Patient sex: F
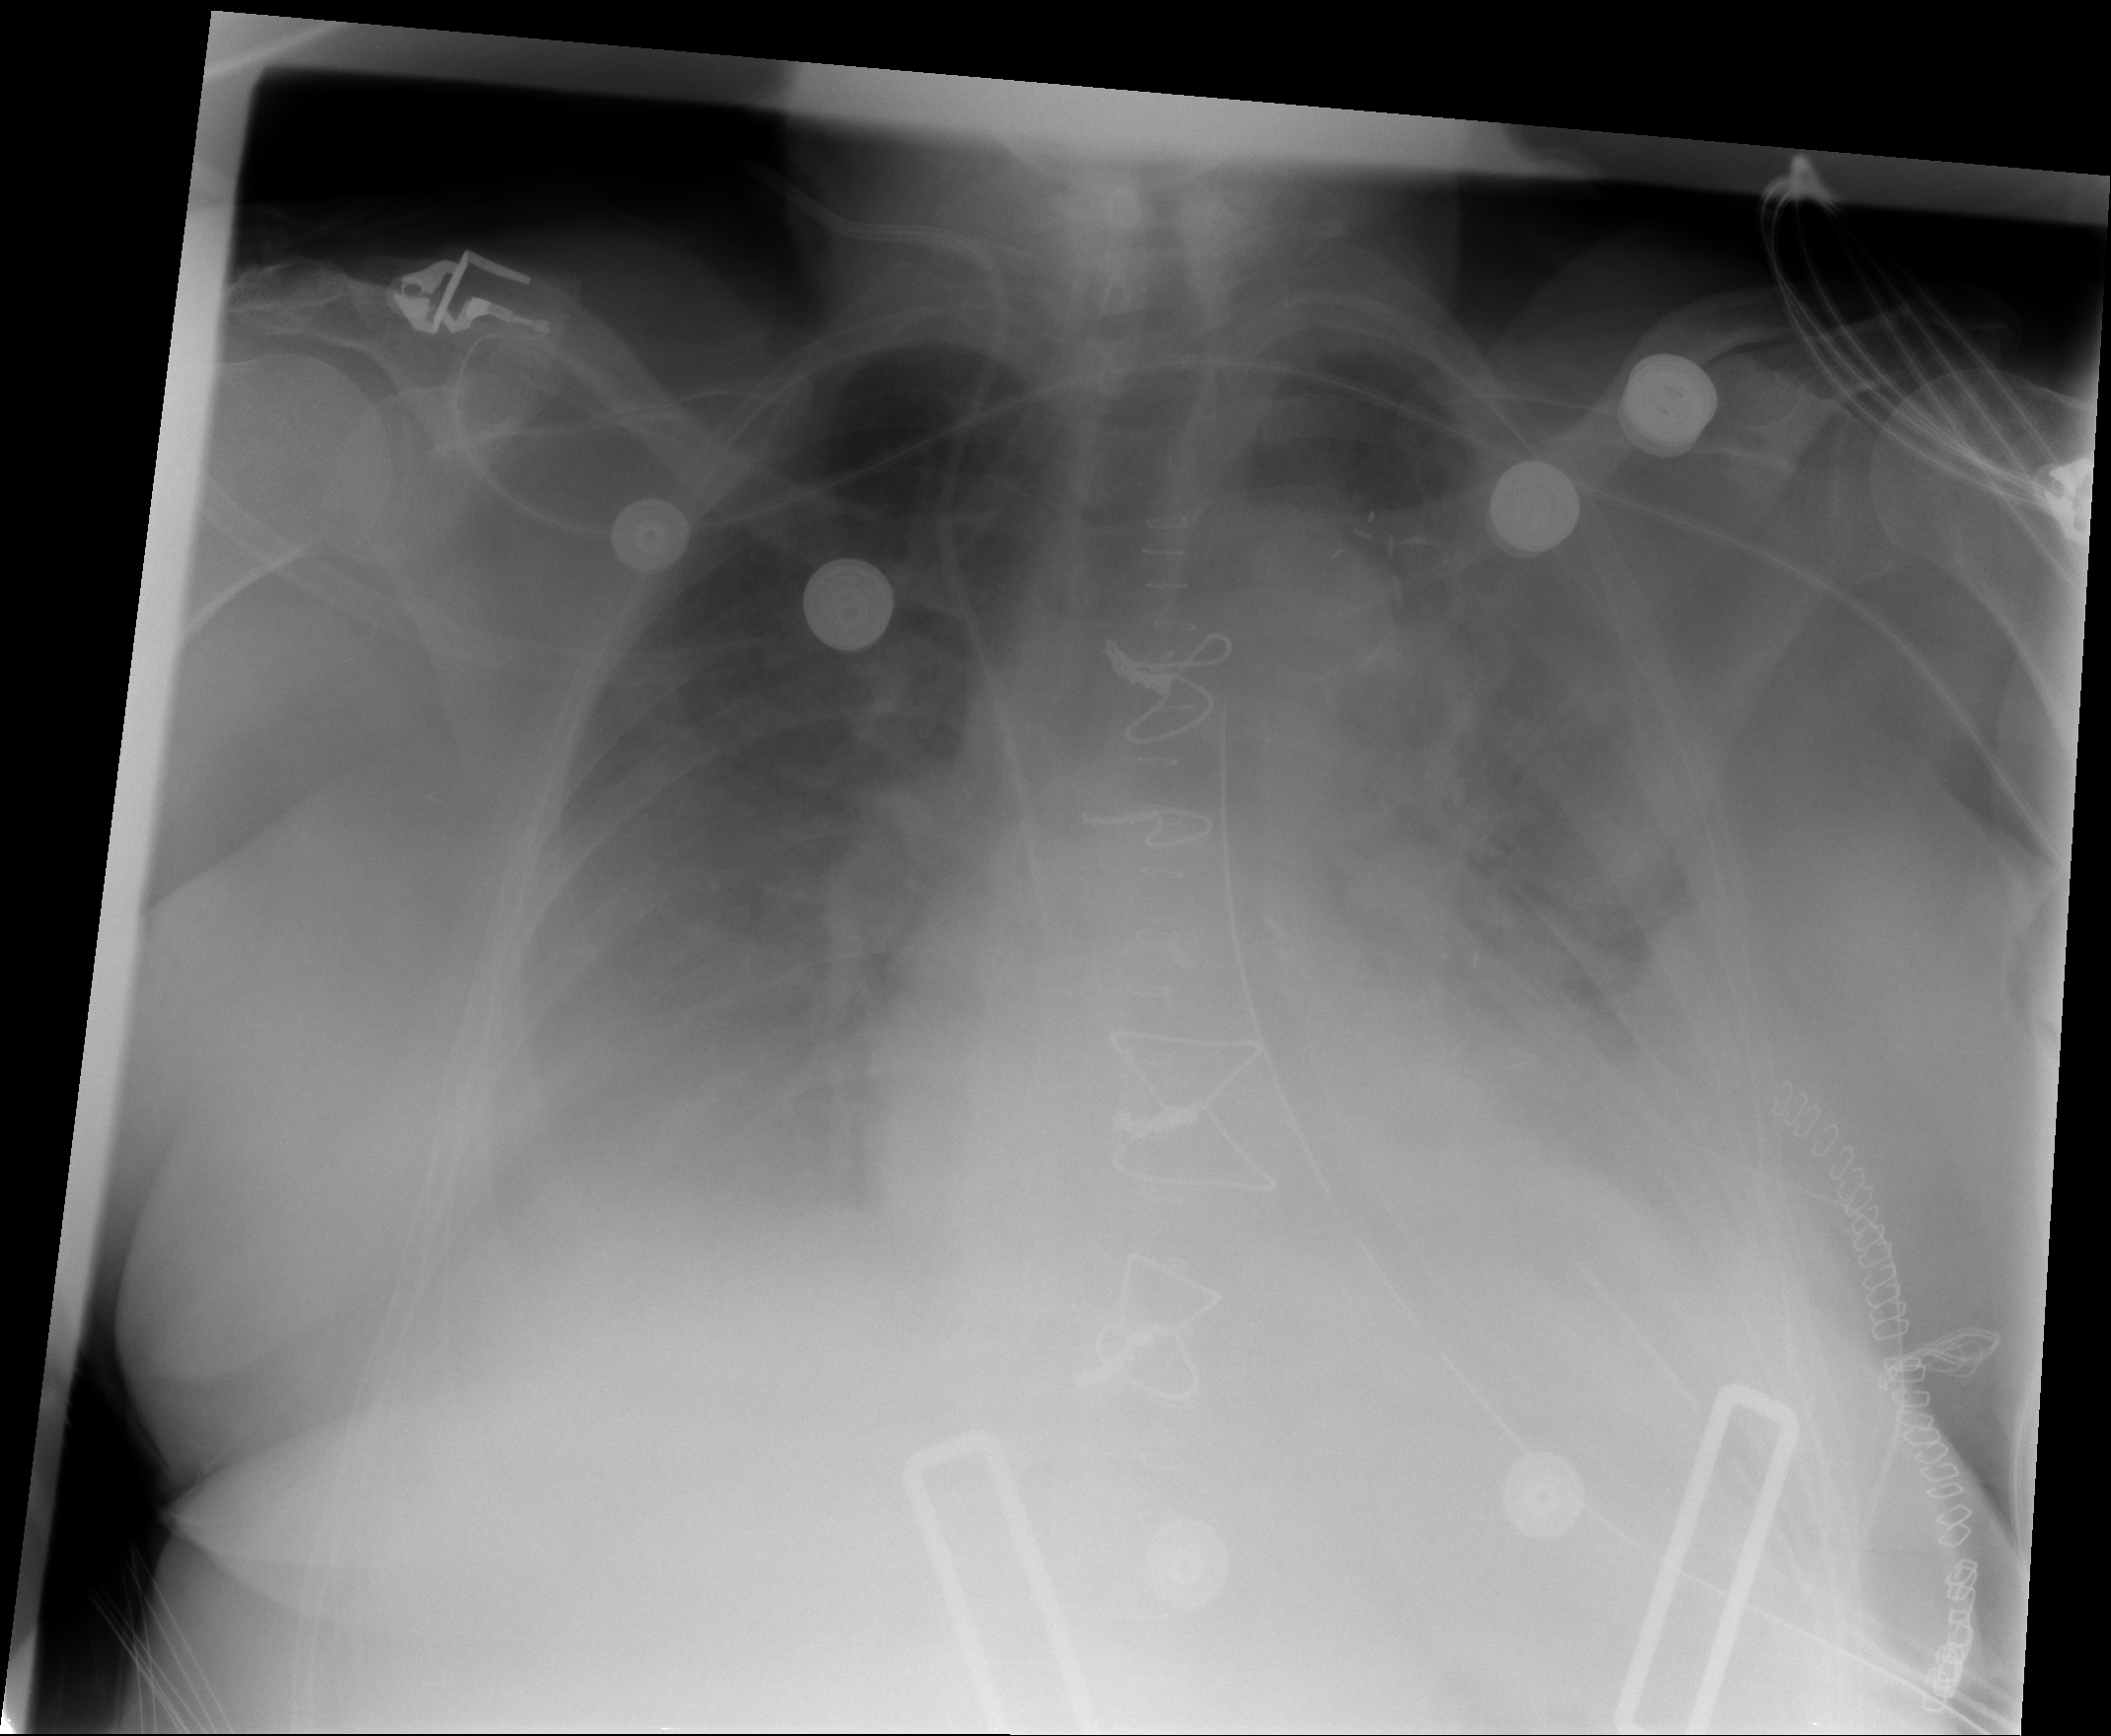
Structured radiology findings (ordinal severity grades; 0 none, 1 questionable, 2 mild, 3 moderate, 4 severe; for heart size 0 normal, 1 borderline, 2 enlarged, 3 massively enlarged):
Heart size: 2
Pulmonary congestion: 3
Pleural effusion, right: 3
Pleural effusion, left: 2
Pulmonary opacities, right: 1
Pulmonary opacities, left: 3
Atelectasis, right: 2
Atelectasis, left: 3